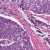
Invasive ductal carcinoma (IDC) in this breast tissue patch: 1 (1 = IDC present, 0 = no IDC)